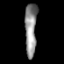
Tissue: prostate
Cell type: Epithelial cells
Senescence score: 0.3091
Nuclear area (px): 620
Mean DAPI intensity: 144.473